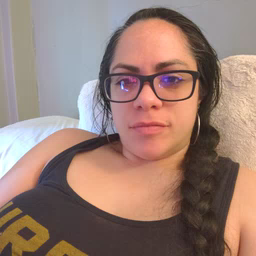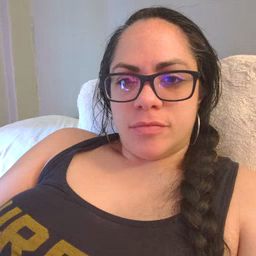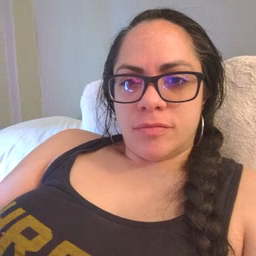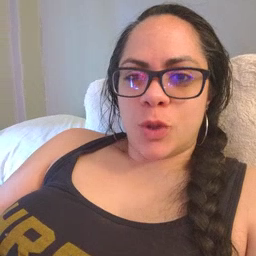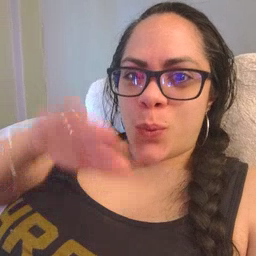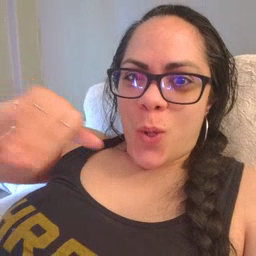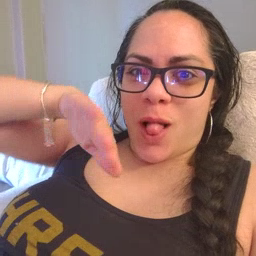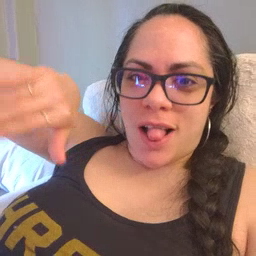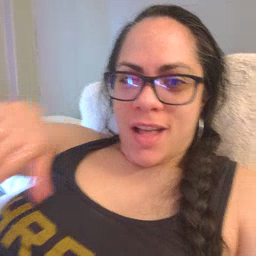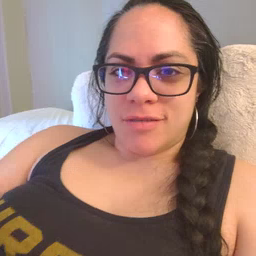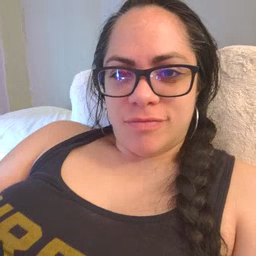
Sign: pool